Field crop: maize
Growth stage: 2
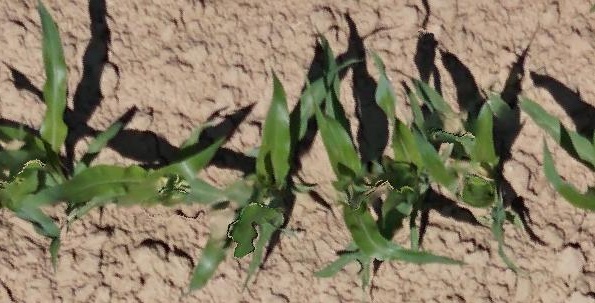
Species: maize